Interaction volume radius: 5 \u00c5
Interaction volume height: 35 \u00c5
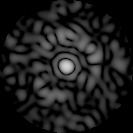
Disorder parameter: 0.7935